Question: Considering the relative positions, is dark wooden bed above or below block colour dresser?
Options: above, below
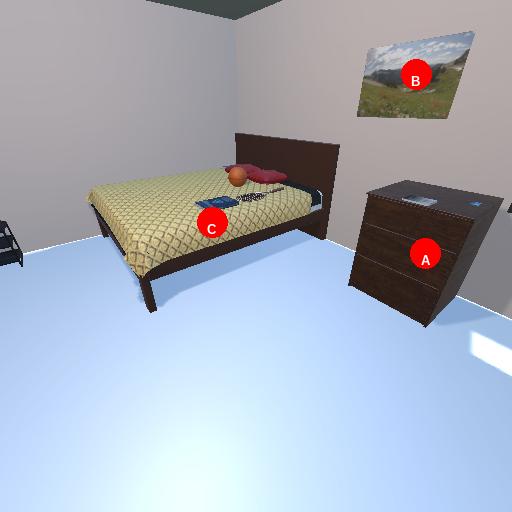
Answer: above